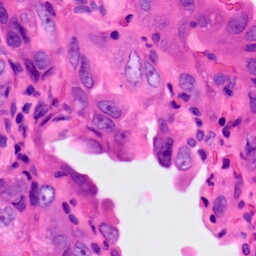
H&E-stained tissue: Lung